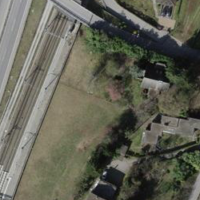
EUNIS habitat code: 55
Species observed at this site:
Diospyros lotus